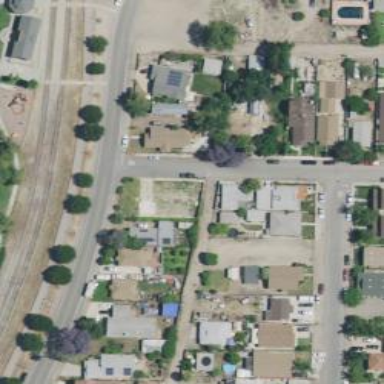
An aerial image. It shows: Alleyway designated as service road.